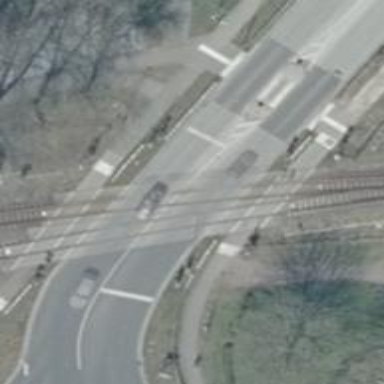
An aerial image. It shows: Railway level crossing.